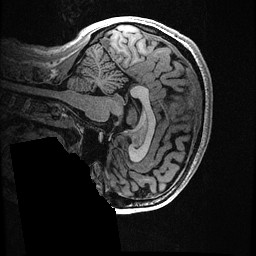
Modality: T1w
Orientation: sagittal
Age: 33
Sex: female
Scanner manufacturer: ge
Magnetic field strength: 3 T
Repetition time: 0.006952 s
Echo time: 0.00292 s